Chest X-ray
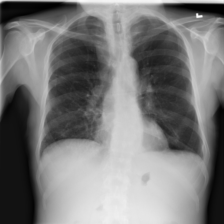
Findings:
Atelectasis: negative
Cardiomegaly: negative
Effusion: negative
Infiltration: positive
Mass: negative
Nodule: positive
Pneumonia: negative
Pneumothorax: negative
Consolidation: negative
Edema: negative
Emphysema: negative
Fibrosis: negative
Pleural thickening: negative
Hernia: negative